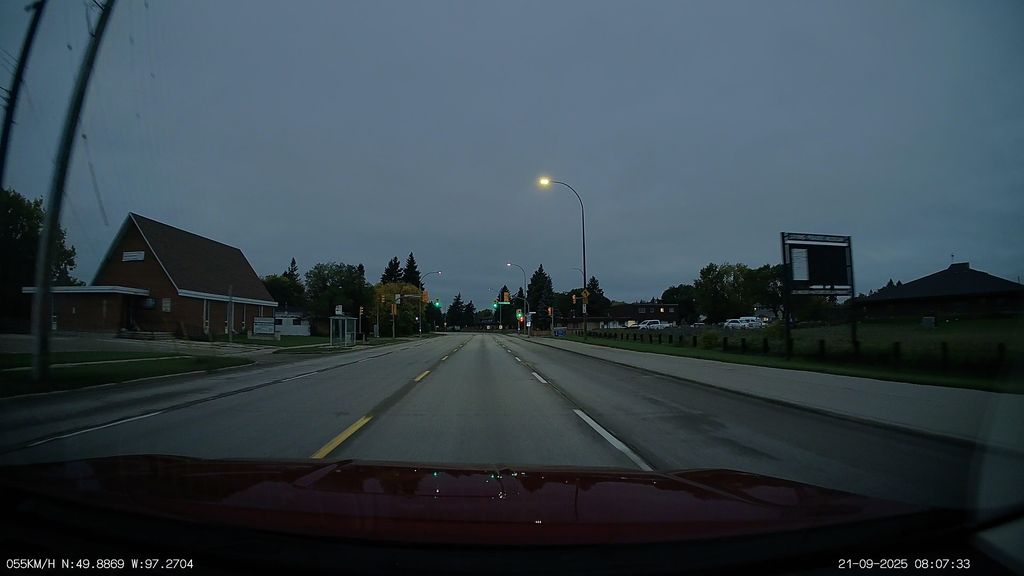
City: winnipeg